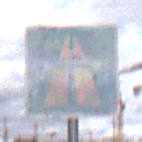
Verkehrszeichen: Autobahn
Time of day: MorningAfternoon
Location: Outdoor (Suburban)
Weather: PartlyCloudy
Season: NotSpecified
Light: Natural